Field crop: tomato
Growth stage: 1
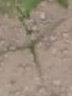
Species: cyperus